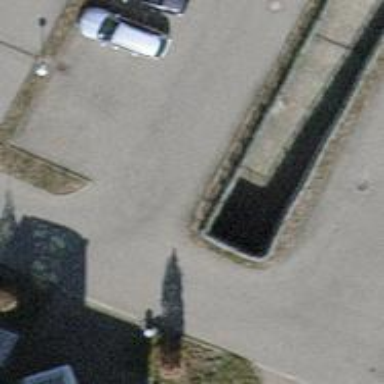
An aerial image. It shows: Concrete retaining wall.